Interaction volume radius: 5 \u00c5
Interaction volume height: 30 \u00c5
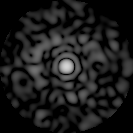
Disorder parameter: 0.8268